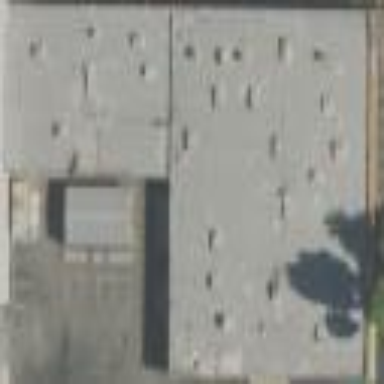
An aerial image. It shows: Industrial building.